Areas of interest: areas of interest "Business Office Building"
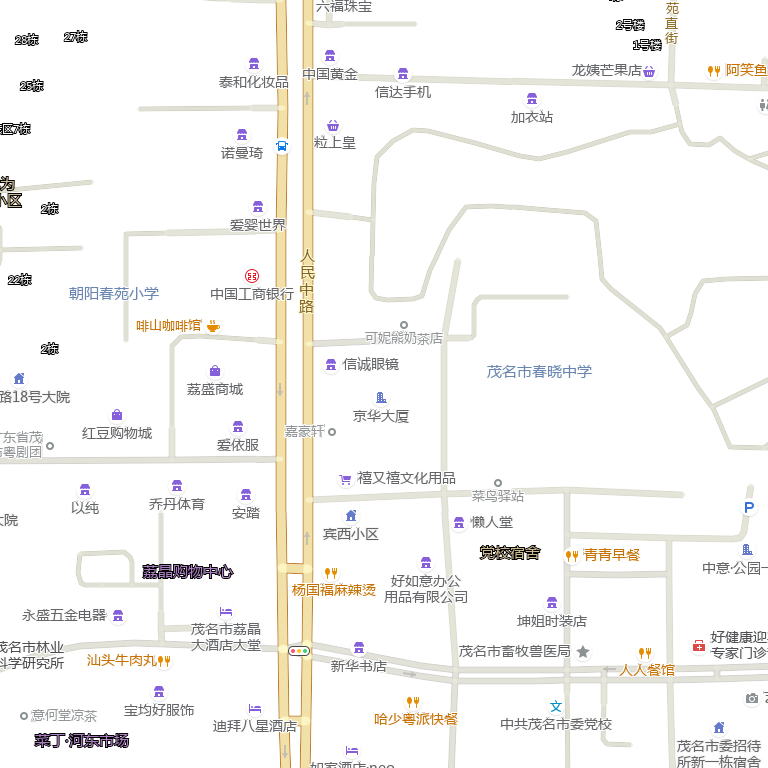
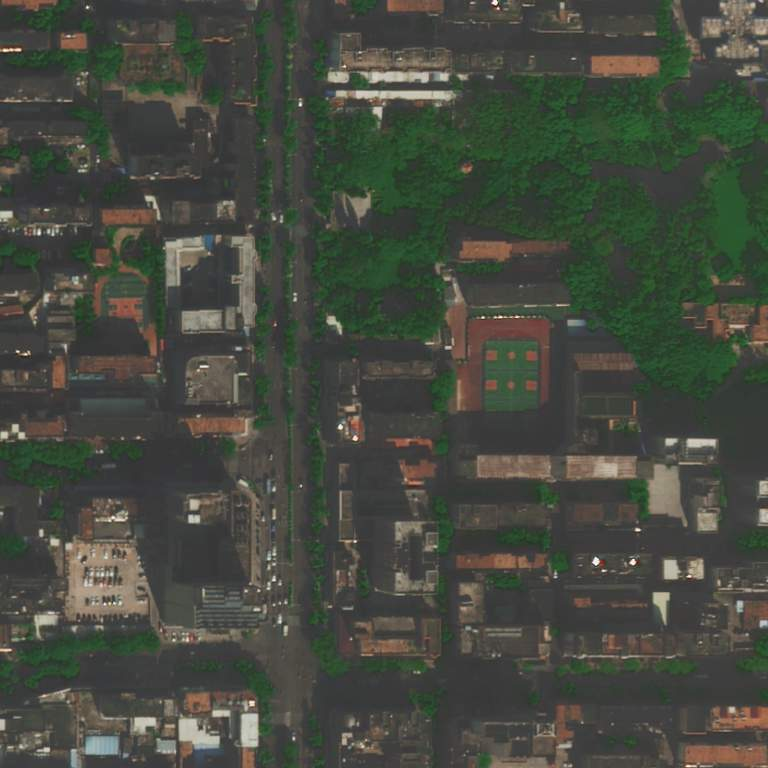